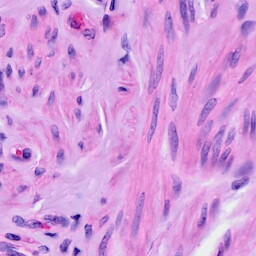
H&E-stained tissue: Ovarian